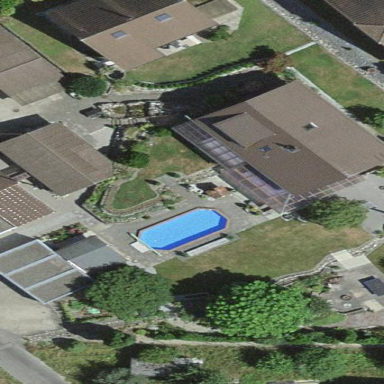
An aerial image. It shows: Simple and straightforward house.